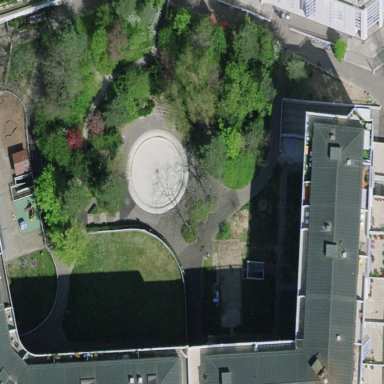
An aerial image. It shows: Park.